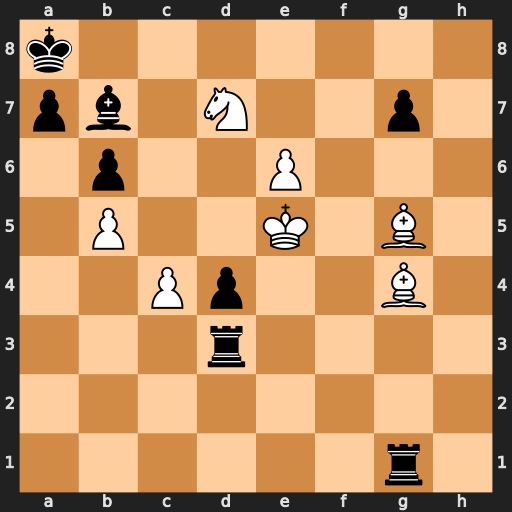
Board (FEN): k7/pb1N2p1/1p2P3/1P2K1B1/2Pp2B1/3r4/8/6r1
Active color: w
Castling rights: -
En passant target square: -
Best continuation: Kd6 Re1 Ne5